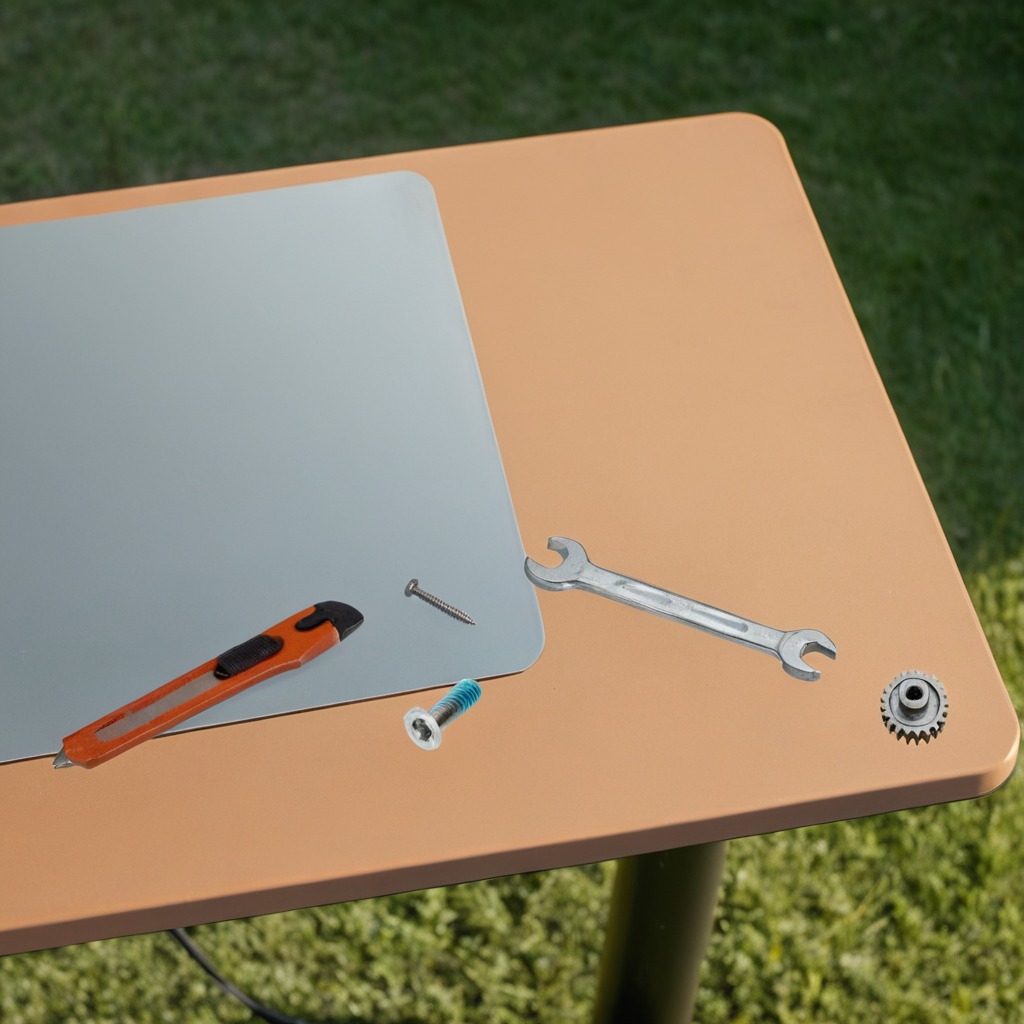
A steel gear with teeth, a utility knife, a metal machine screw, an iron nail, and a wrench are lying on the clean utility table in a temporary outdoor tool station afternoon light present textured surface.